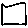
Label: square